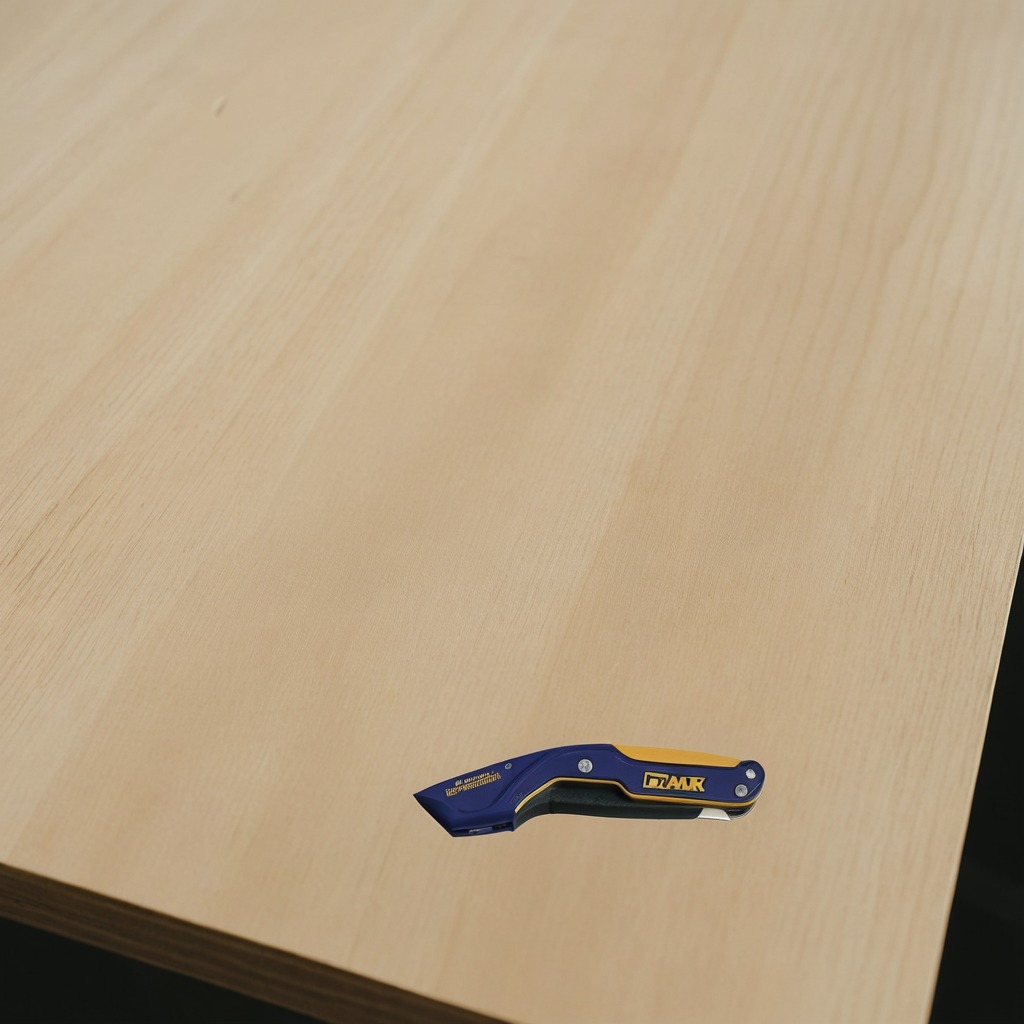
A utility knife is lying on the plywood surface in a paint workshop lit by afternoon window light.